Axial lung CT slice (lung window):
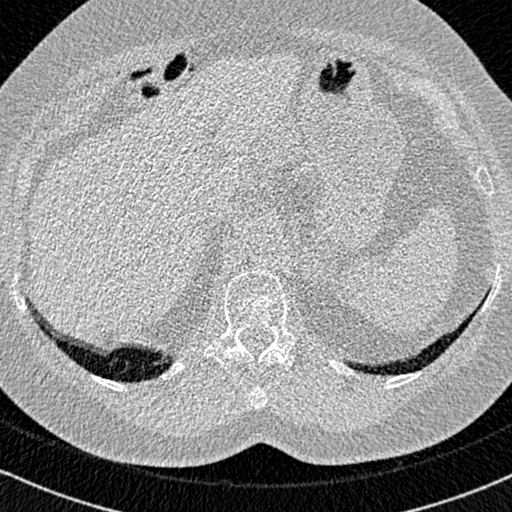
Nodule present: no